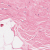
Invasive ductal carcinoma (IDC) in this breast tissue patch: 0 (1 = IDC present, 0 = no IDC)